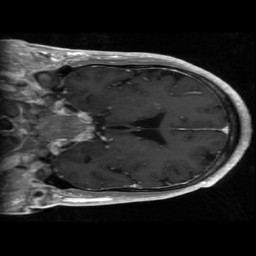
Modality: T1w
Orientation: coronal
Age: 62
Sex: male
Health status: ill